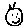
Label: smiley face